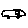
Label: car